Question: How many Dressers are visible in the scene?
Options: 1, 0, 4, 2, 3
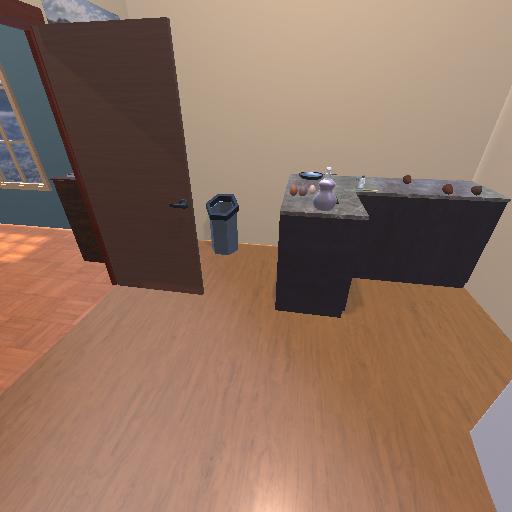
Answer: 1